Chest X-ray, AP view. Patient: 53 years old, sex F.
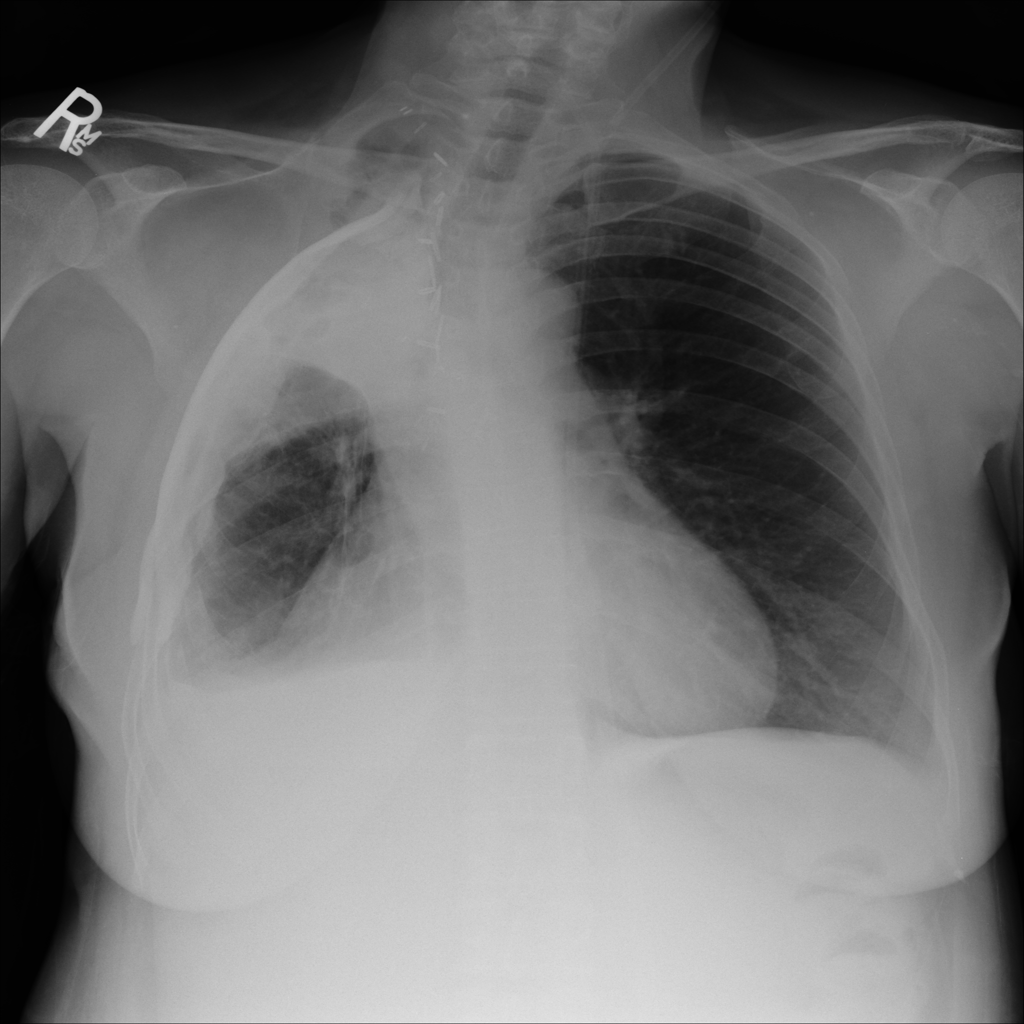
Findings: Atelectasis, Effusion, Infiltration